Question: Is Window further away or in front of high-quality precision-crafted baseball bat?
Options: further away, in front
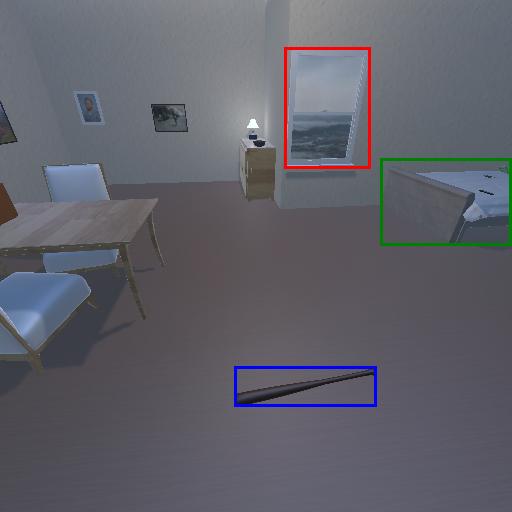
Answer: further away